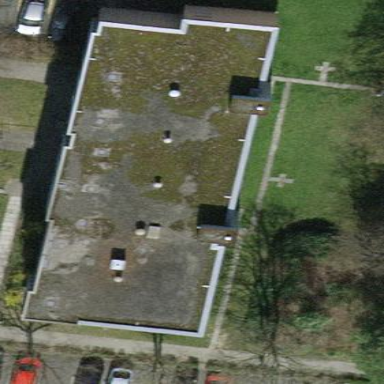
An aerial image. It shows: Flat-roofed apartment building.